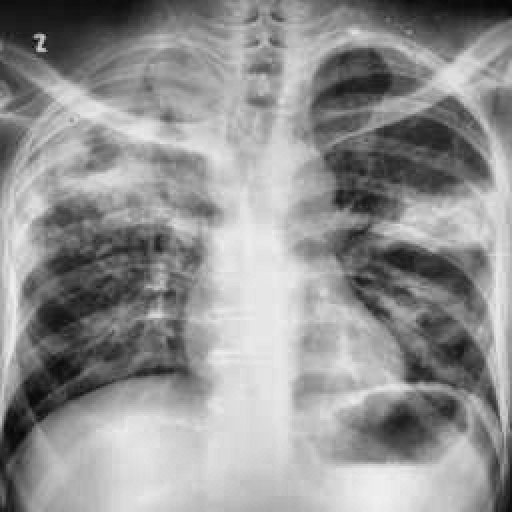
Finding: TUBERCULOSIS